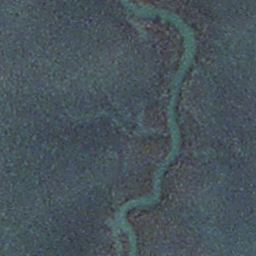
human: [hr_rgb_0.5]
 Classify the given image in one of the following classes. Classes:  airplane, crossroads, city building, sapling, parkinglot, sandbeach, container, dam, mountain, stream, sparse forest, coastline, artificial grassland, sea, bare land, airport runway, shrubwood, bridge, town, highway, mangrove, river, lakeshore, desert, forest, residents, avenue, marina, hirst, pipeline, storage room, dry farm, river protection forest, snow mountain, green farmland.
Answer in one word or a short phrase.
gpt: stream